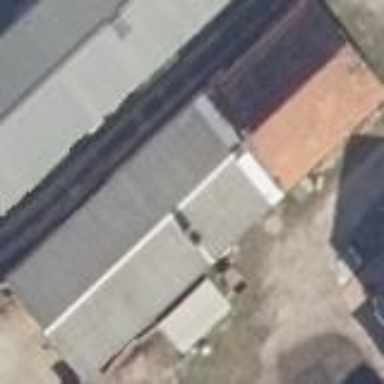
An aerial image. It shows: Building.